Question: I would like to read from text file and insert his first column as row in database.
This is the text file how it looks like:
'''
<PHONE> | SMS_DR | DELIVERED
373414 | SMS_DR | EXPIRED
418 | SMS_DR | UNDELIVERABLE
<PHONE> | SMS_MT |
'''
I want to get only the first column with integer values and insert them in my database as a row to have this:
'''
DELIVERED EXPIRED UNDELIVERABLE BLABLA
<PHONE> 373414 418 <PHONE>
'''
When i run my code it inserts all 4 lines, this my code:
'''
sr1 = new StreamReader("C:\Users\adamoui\Desktop\Statjbm_20161009.txt");
string[] allLines1 = File.ReadAllLines("C:\Users\adamoui\Desktop\Statjbm_20161009.txt");
for (int i = 0; i < allLines1.Length; i++)
{
string[] column = allLines1[i].Split(new char[] { '|' });
SqlCommand cmdJBM = new SqlCommand("INSERT INTO dbo.StatJBM_NEW (Noeud, Total_MT, Date, DELIVERED, EXPIRED, UNDELIVERABLE) VALUES (@Noeud, @Total_MT, @Date, @DELIVERED, @EXPIRED, @UNDELIVERABLE)", con);
cmdJBM.Parameters.AddWithValue("@Noeud", "JBM");
cmdJBM.Parameters.AddWithValue("@DELIVERED", column[0]);
cmdJBM.Parameters.AddWithValue("@EXPIRED", column[0]);
cmdJBM.Parameters.AddWithValue("@UNDELIVERABLE", column[0]);
cmdJBM.Parameters.AddWithValue("@Total_MT", column[0]);
cmdJBM.Parameters.AddWithValue("@Date", DateTime.Now.AddDays(-1));
cmdJBM.ExecuteNonQuery();
}
con.Close();
'''
Result:

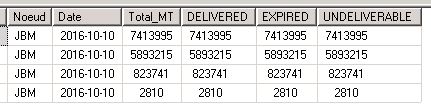
Answer: You need something of this sort:
'''
var delivered = allLines[0].Split(new char[] { '|' })[0];
var expired = allLines[1].Split(new char[] { '|' })[0];
var undeliverable = allLines[2].Split(new char[] { '|' })[0];
....
cmdJBM.Parameters.AddWithValue("@DELIVERED", delivered);
cmdJBM.Parameters.AddWithValue("@EXPIRED", expired);
cmdJBM.Parameters.AddWithValue("@UNDELIVERABLE", undeliverable);
'''